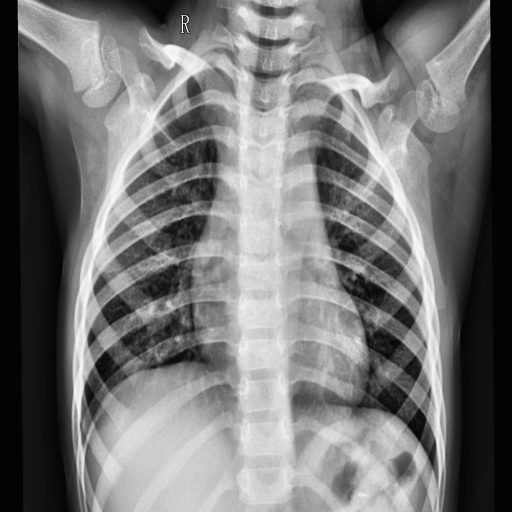
Finding: NORMAL